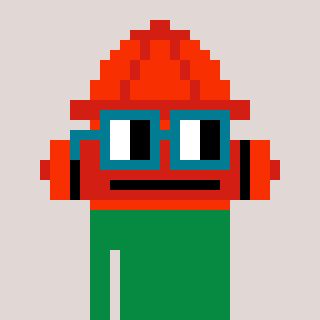
a pixel art character with square dark green glasses, a fire hydrant-shaped head and a green-colored body on a warm background